Question: I would like to allow re-sizing of zeroth column of dataGrid, the column which contains the SelectAll button and row headers -

Image taken from - <URL>
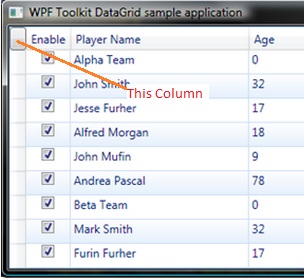
Answer: Try this...
'''
<tk:DataGrid x:Name="MyDataGrid"
RowHeaderWidth="15"
ItemsSource="{StaticResource MyData}"
AutoGenerateColumns="False">
<tk:DataGrid.Columns>
<tk:DataGridTextColumn Binding="{Binding ID}">
<tk:DataGridTextColumn.HeaderTemplate>
<DataTemplate>
<DockPanel>
<GridSplitter
DockPanel.Dock="Left"
VerticalAlignment="Stretch"
HorizontalAlignment="Left" Width="2"
DragDelta="GridSplitter_DragDelta"/>
<TextBlock Text="ID" DockPanel.Dock="Right"/>
</DockPanel>
</DataTemplate>
</tk:DataGridTextColumn.HeaderTemplate>
</tk:DataGridTextColumn>
<tk:DataGridTextColumn Header="Name"
Binding="{Binding Name}">
</tk:DataGridTextColumn>
</tk:DataGrid.Columns>
</tk:DataGrid>
'''
'''
private void GridSplitter_DragDelta
(object sender,
System.Windows.Controls.Primitives.DragDeltaEventArgs e)
{
if (MyDataGrid.RowHeaderWidth + e.HorizontalChange >= 15)
{
MyDataGrid.RowHeaderWidth = MyDataGrid.RowHeaderWidth + e.HorizontalChange;
}
}
'''
You could override 'RowHeaderTemplate' and do this exact grid splitter docked to right hand side. But for me worked the best!